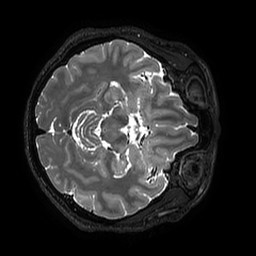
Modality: T2w
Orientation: axial
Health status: ill
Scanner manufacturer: philips
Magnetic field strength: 3 T
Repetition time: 2.5 s
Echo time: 0.331 s